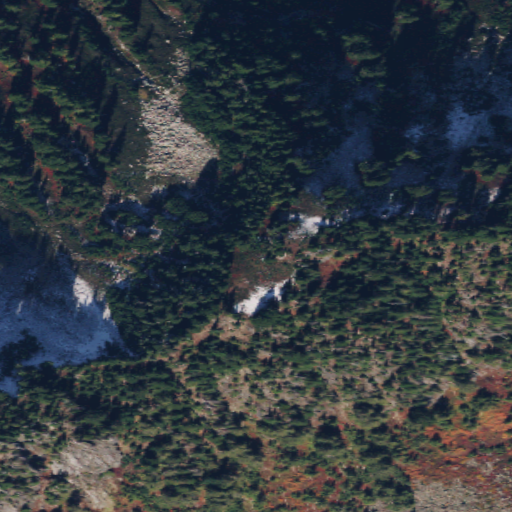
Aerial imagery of mountain in Washington named Box Mountain containing evergreen forest and shrub